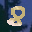
Label: 8